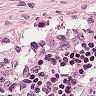
Metastatic tissue present: no